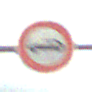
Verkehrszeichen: VerbotPersonenkraftwagen
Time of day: MorningAfternoon
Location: Outdoor (Suburban)
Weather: PartlyCloudy
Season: NotSpecified
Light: Natural